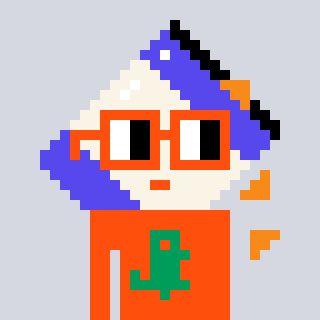
a pixel art character with square orange glasses, a chips-shaped head and a orange-colored body on a cool background